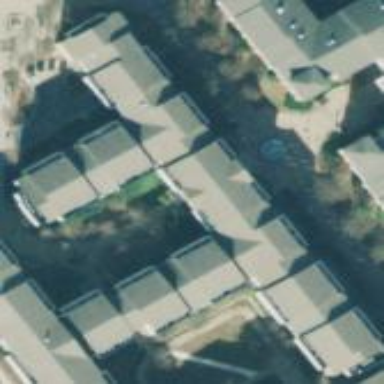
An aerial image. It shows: Dormitory building.